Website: walmart
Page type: newsletter-management
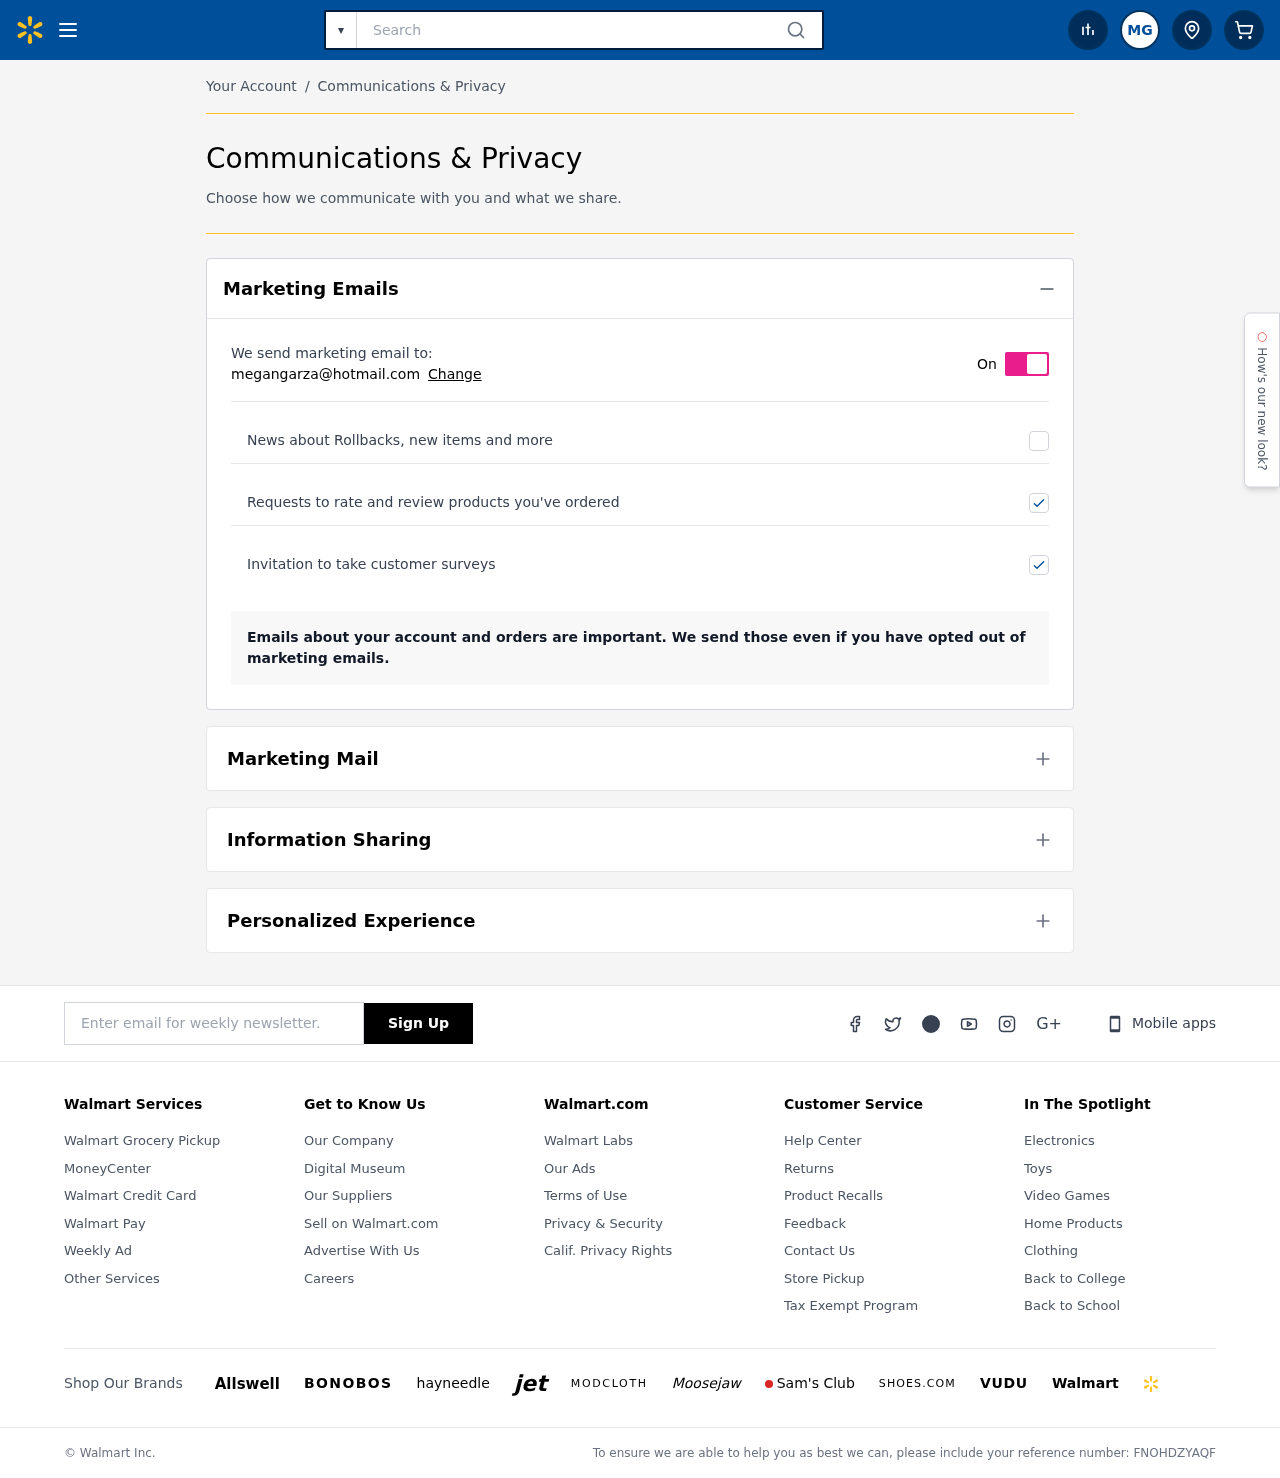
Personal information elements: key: PII_EMAIL
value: megangarza@hotmail.com
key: PII_INITIALS
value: MG
Search elements: key: HEADER_SEARCH
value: Search